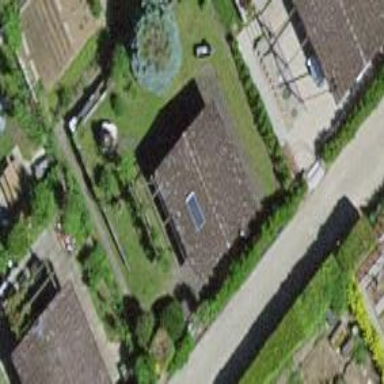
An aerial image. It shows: Allotment house.